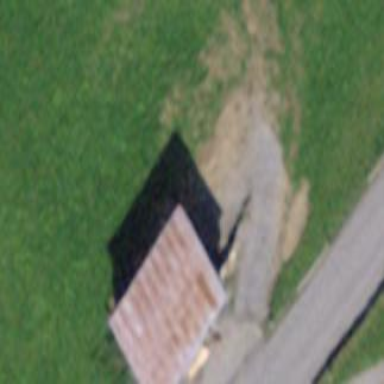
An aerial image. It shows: Shed.